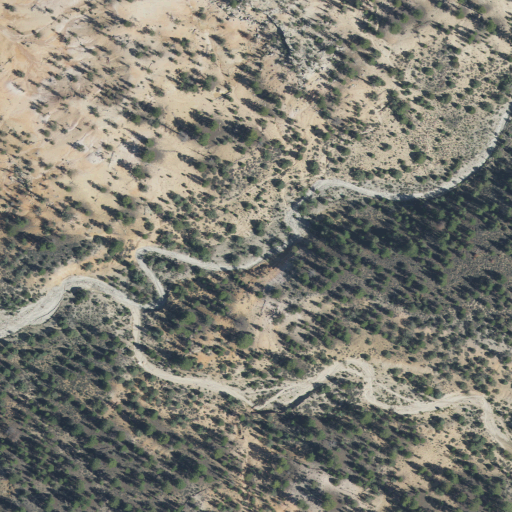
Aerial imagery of valley in Utah named Hancock Canyon containing shrub, evergreen forest, grassland, and barren land